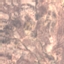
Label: HerbaceousVegetation